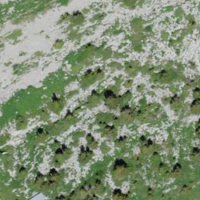
EUNIS habitat code: 23
Species observed at this site:
Sedum album